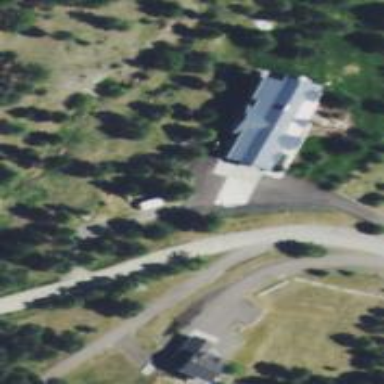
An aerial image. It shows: Driveway.